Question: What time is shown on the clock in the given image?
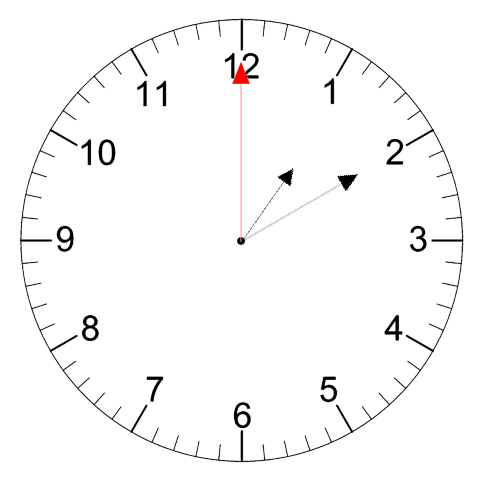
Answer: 01:10:00